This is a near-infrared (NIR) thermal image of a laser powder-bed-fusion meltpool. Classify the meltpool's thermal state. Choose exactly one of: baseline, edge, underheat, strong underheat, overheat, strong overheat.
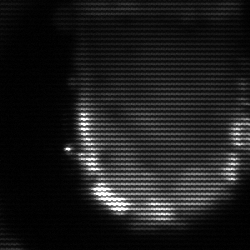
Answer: baseline